Question: I'm working on a website, which will present a modal dialog when a button was clicked. I would want the background to not be scroll-able however the dialog is scroll-able, here is my code on <URL>. I'm thinking the dialog should be embedded inside another div which's 'overflow' is set to 'auto' however that didn't work. Any solutions.?
UPDATE

From this image, I want the red area to be scrollable while keeping the green area not scrollable.
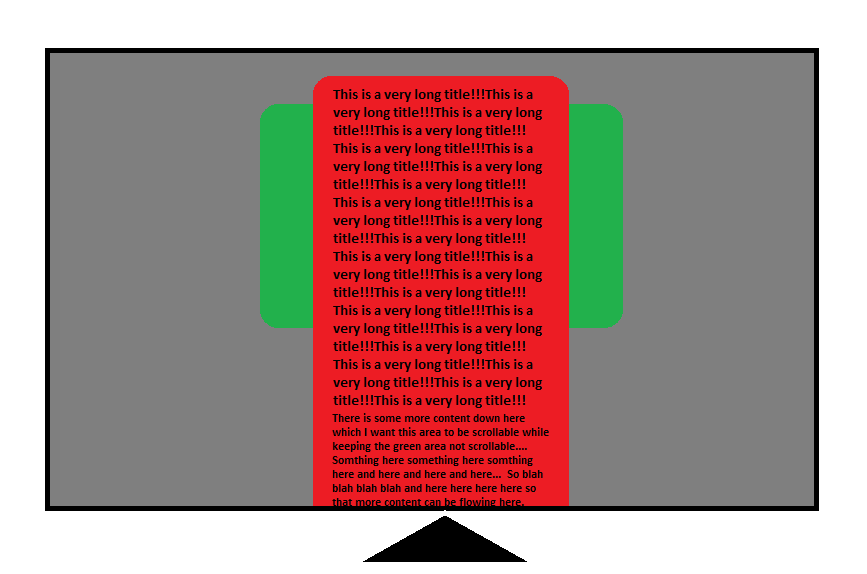
Answer: I believe I was able to get the functionality you're trying to achieve. It seems like what's making this difficult for you is you're trying to have one scrollbar span multiple elements on the page and there's no element in the markup to apply that CSS rule to. Just wrap all the elements you want to be scrollable in a container and set that container to 'overflow: auto' (and remove the overflow rule from the other elements).
Based on the comments below I've updated the fiddle. Same idea as before, but now the scrollable wrapper is the body itself. Only gotcha here is your CSS on the dialog was 'position:fixed', but it stands to reason you won't be able to scroll through content that is positioned relative to the viewport.
<URL>